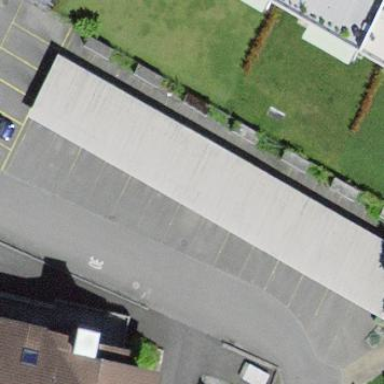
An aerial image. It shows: Carport with flat roof.